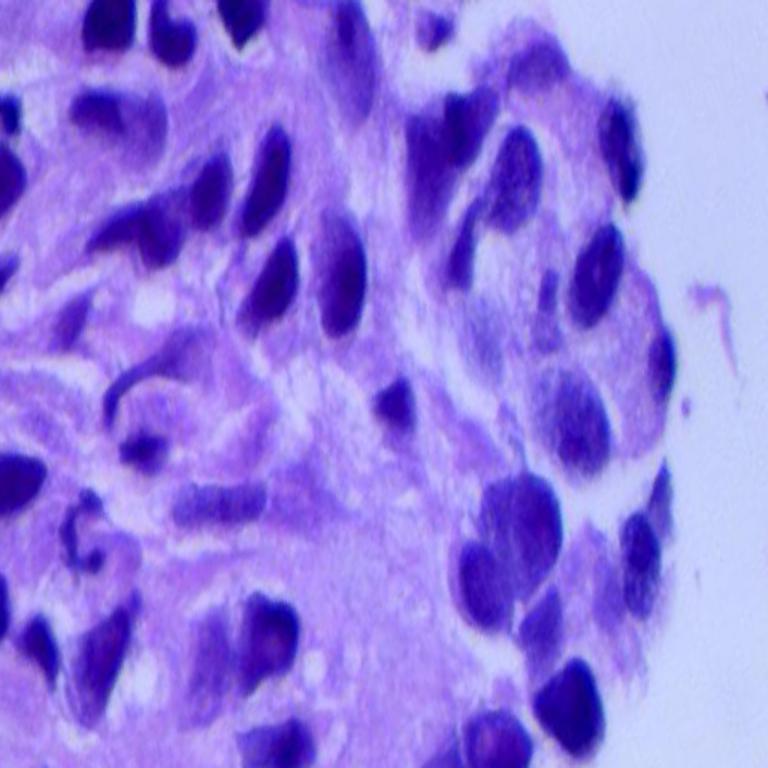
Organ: lung
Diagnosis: adenocarcinomas